Field crop: maize
Growth stage: 2
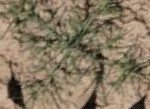
Species: salsola